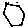
Label: hexagon